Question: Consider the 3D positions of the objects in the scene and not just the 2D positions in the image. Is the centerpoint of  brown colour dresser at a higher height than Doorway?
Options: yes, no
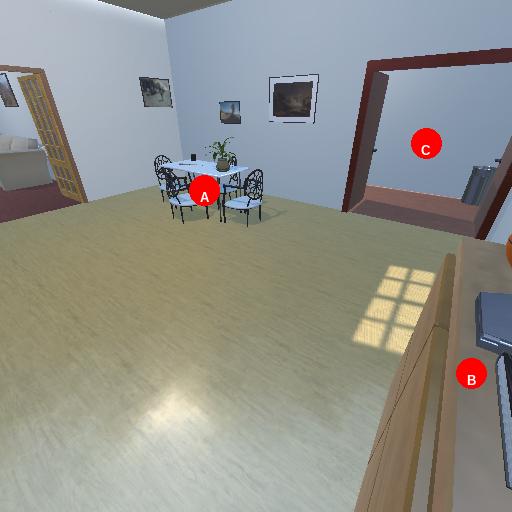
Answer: yes